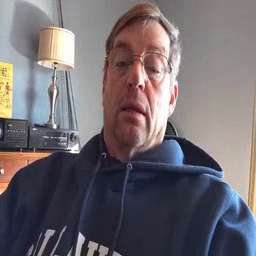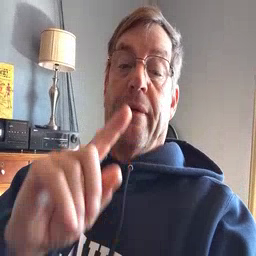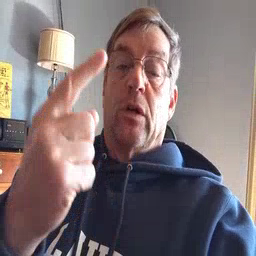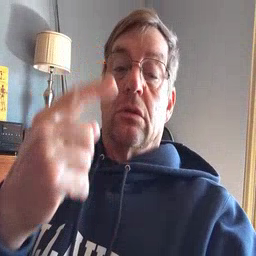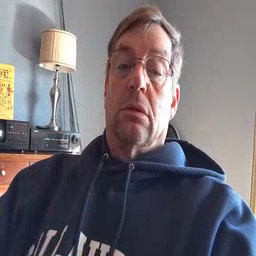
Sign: first